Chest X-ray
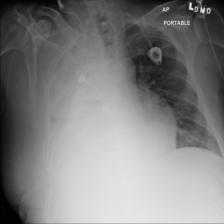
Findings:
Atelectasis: negative
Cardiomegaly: negative
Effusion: negative
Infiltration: negative
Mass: negative
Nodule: negative
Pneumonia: negative
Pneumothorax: negative
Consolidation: negative
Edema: negative
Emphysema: negative
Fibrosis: negative
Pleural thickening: negative
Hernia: negative